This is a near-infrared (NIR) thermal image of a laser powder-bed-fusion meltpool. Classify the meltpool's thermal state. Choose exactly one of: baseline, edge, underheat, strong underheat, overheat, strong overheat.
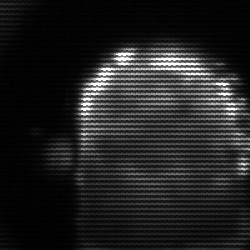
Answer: baseline